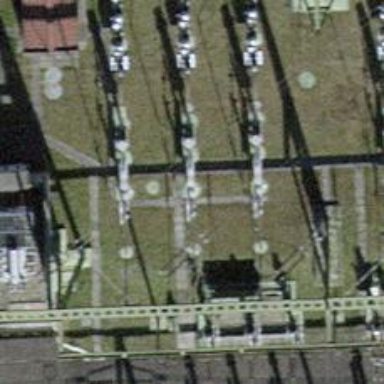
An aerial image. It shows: Insulator used in power equipment.